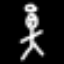
Label: angel